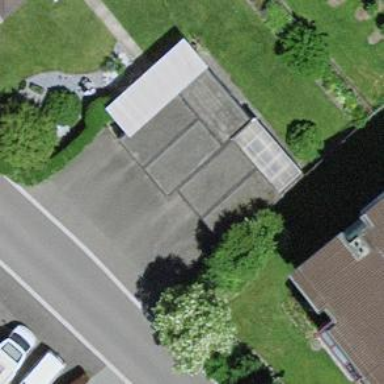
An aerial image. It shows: Garage.